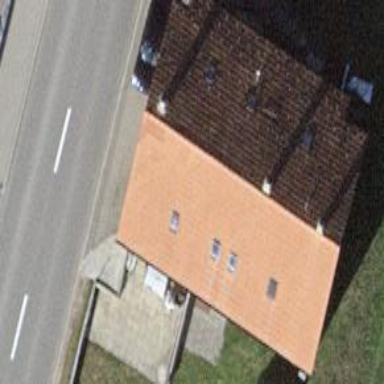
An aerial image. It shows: Terrace building.